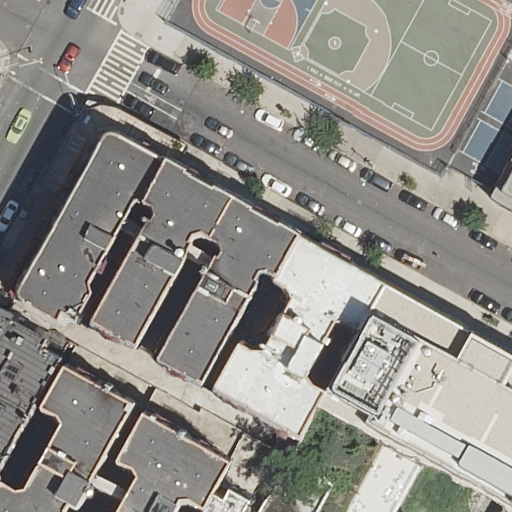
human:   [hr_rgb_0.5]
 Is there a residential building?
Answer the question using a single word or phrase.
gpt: yes

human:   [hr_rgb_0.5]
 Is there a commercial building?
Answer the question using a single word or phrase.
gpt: no

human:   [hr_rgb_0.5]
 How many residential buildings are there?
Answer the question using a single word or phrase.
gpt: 8

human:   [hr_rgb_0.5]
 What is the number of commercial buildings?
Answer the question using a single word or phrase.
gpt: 0

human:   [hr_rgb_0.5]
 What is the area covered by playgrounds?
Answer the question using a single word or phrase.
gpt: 0m2

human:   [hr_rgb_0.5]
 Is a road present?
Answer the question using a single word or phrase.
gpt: yes

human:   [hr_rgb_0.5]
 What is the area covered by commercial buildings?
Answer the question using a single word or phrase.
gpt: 0m2

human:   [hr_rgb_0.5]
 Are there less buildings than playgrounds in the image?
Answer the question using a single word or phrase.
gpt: no

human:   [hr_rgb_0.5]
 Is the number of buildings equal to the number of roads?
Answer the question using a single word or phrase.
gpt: no

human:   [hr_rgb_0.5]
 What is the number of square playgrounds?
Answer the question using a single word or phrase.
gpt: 0

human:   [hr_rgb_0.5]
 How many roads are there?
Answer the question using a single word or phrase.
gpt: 3

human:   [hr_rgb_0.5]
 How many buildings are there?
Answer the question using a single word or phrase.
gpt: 9

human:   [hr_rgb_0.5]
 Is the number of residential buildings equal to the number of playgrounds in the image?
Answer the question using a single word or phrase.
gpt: no

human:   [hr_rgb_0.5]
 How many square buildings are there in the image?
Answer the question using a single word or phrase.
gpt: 0

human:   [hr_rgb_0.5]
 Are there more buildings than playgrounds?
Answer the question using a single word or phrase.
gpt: yes

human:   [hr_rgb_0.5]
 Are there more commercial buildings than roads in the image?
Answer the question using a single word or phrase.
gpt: no

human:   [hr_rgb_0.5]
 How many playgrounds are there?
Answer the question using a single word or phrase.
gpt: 1

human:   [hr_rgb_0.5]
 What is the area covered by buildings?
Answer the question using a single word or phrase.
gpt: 5553m2

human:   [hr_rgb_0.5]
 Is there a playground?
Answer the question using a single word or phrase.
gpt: yes

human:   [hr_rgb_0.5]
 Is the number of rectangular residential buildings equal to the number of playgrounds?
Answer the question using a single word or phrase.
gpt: yes

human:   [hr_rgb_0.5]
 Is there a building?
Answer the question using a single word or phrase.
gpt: yes

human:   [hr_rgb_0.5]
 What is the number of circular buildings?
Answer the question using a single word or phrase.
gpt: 0

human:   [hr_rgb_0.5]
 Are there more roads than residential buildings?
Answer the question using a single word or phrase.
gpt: no

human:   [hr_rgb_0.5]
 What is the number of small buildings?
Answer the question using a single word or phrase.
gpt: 2

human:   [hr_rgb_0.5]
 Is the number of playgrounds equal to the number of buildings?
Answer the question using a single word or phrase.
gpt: no

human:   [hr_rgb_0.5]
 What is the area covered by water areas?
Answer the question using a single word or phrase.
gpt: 0m2

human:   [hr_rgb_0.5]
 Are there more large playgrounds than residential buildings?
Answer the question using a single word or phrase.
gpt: no

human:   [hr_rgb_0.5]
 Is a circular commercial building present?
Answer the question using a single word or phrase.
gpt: no

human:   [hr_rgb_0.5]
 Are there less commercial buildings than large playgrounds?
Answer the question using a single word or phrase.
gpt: no

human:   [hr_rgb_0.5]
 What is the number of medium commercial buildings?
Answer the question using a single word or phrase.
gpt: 0

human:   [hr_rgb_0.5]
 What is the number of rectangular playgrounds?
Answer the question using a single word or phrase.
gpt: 1

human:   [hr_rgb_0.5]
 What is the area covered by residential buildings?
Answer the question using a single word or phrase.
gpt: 4261m2

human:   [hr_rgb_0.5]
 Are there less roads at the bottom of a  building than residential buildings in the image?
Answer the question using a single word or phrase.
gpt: yes

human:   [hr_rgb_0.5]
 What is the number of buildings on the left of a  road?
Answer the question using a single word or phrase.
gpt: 4

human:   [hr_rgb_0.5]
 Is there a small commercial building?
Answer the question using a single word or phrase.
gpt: no

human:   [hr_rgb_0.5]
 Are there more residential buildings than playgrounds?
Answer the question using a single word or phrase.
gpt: yes

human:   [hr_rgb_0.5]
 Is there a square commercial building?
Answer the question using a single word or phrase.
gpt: no

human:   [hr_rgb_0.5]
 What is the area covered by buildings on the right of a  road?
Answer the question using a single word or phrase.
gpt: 3861m2

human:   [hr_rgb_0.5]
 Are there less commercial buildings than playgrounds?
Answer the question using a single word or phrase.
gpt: yes

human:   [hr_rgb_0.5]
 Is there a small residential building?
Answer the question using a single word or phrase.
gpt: yes

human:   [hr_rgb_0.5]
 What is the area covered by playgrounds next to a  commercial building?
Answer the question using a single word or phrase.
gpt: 0m2

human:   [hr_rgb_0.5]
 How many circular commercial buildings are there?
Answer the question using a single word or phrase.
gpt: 0

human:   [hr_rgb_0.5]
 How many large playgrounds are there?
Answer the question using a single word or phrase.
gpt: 0

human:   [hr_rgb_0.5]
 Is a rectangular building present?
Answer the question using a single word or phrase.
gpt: yes

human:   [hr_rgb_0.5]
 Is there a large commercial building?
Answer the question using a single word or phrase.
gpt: no

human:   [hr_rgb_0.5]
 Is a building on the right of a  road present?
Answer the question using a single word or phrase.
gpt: yes

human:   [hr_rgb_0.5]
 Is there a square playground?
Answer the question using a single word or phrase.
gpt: no

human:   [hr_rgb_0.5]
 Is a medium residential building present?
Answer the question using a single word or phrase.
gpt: yes

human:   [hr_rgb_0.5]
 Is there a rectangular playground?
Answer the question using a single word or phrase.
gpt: yes

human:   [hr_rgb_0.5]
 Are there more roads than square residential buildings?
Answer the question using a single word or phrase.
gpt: yes

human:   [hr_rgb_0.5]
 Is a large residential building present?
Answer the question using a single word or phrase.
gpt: yes

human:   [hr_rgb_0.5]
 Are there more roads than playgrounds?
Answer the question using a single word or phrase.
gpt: yes

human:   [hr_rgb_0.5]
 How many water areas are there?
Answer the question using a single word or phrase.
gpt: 0

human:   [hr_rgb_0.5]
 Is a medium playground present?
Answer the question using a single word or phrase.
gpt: no

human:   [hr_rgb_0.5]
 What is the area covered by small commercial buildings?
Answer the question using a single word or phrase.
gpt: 0m2

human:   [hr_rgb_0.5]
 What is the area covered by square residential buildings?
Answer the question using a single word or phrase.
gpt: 0m2

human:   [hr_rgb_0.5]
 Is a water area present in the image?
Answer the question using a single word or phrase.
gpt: no

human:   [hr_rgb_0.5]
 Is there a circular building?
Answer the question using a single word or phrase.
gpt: no

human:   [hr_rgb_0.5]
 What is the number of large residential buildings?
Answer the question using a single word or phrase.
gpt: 4

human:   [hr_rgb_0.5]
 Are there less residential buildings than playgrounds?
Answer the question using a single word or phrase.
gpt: no

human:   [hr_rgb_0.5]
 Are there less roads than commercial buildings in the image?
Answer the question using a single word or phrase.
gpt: no

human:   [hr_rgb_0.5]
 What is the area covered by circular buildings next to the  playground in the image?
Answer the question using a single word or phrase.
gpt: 0m2

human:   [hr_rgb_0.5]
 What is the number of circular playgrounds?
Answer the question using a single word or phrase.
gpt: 0

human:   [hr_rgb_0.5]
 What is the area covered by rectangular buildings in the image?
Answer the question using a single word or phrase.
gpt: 86m2